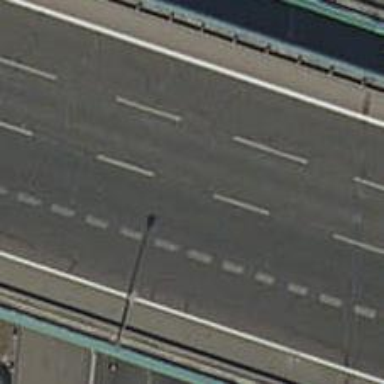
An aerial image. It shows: Motorway bridge with asphalt surface.